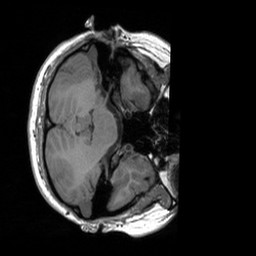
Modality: T1w
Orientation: axial
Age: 29
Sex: female
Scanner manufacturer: siemens
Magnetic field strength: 3 T
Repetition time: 1.9 s
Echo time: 0.00252 s